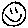
Label: smiley face